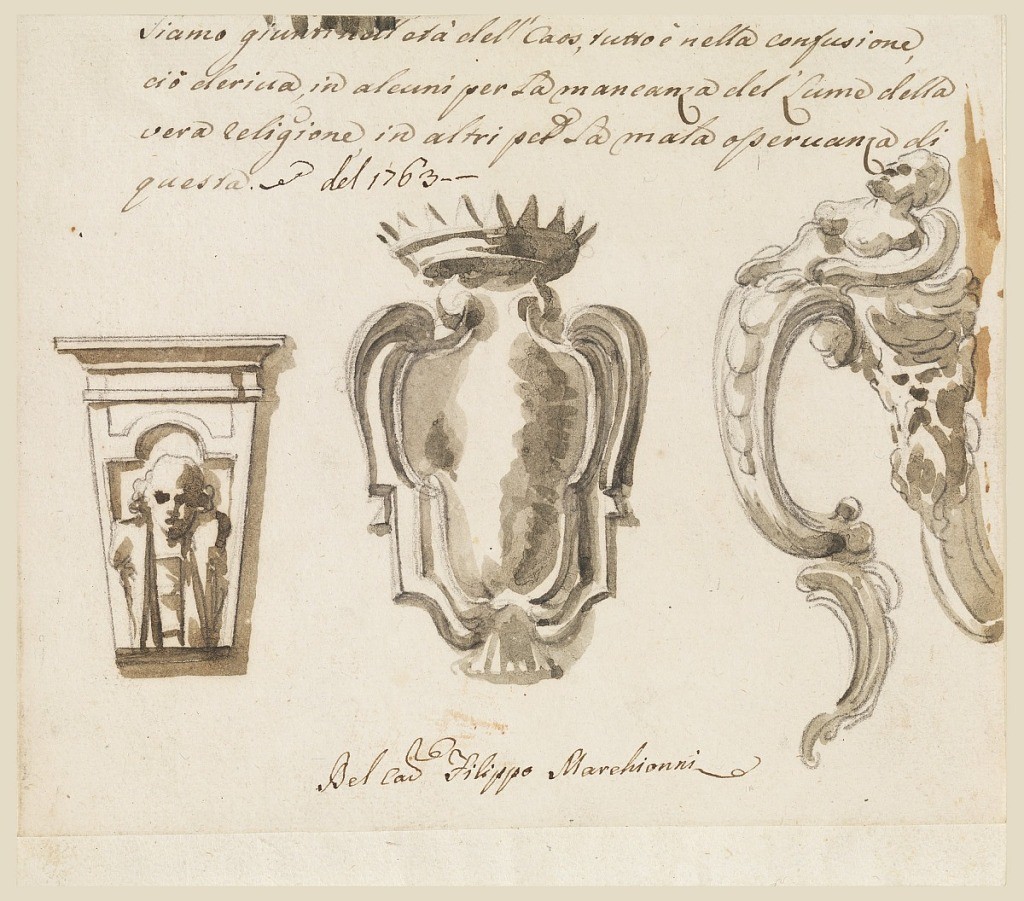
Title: Design for a Console and Escutcheon
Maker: Filippo Marchionni, Italian, 1732–1805
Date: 1763
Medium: Charcoal, brush and dark brown, gray-brown watercolor on laid paper
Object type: Drawing
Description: Console with a panel and bust; center: empty escutcheon with a crown on top; at right: curved gaine with a winged bust and woman's breast and bearded head, continued by scrolls.